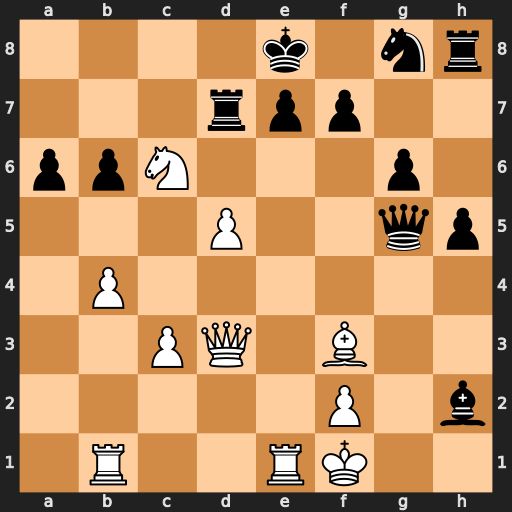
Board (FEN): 4k1nr/3rpp2/ppN3p1/3P2qp/1P6/2PQ1B2/5P1b/1R2RK2
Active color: w
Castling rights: k
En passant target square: -
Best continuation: Qxa6 Kf8 Qc8+ Kg7 Qxd7